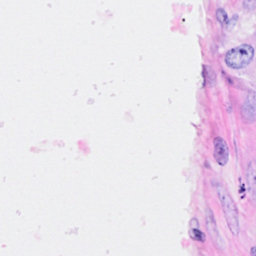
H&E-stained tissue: Breast